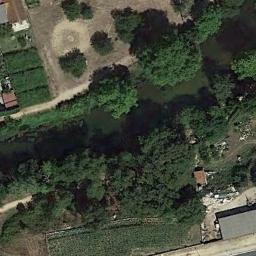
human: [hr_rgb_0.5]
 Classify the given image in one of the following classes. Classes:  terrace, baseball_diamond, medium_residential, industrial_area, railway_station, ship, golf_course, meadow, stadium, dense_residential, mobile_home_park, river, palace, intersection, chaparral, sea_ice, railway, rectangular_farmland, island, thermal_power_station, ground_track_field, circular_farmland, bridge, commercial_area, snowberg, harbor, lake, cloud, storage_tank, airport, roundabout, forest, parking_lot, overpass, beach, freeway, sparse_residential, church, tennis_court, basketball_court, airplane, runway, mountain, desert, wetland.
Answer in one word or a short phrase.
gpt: river